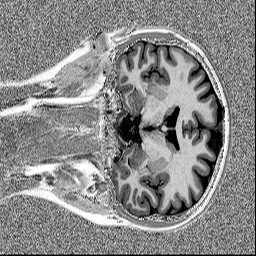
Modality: MP2RAGE
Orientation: coronal
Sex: female